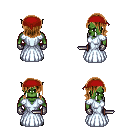
a pixel art fantasy rpg character, male body template, orc, green skin, underdress, gold greaves, brown long bangs hairstyle, red bandana, metal gloves, black shoes, dagger, four views (front, back, left, right), 2x2 character sprite sheet, small pixel art, hard edges, no anti-aliasing